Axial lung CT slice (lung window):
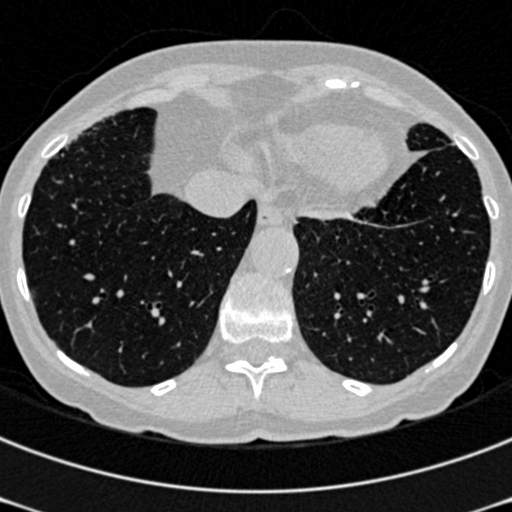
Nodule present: no